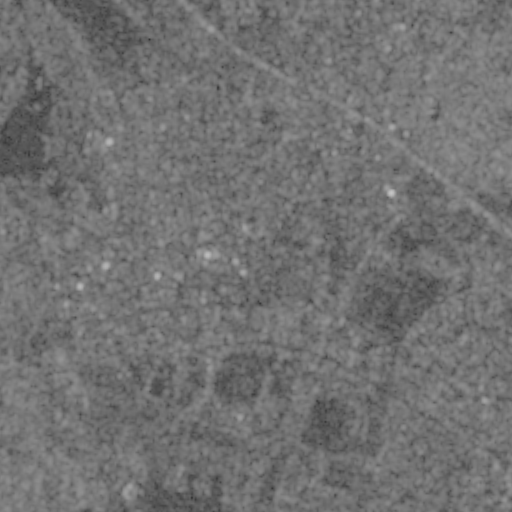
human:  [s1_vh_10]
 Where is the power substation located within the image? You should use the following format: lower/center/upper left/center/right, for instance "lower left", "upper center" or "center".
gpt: The power substation is located in the upper right of the image.
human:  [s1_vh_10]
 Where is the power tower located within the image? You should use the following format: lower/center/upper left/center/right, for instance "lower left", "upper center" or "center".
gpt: The power tower is located in the left of the image.
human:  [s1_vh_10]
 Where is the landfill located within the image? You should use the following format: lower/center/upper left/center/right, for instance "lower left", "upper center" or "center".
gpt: There is no landfill in the image.

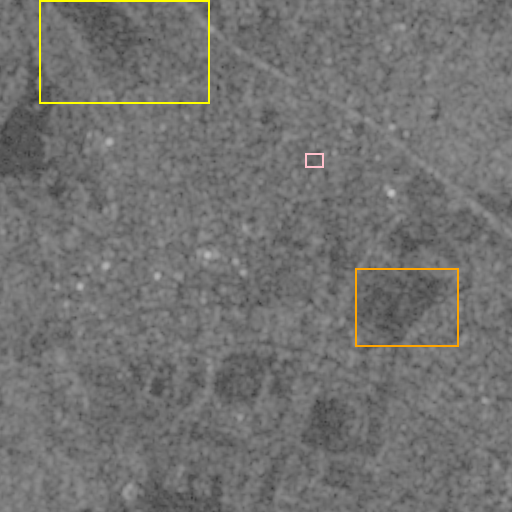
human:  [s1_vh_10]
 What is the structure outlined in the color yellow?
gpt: The structure outlined in yellow is a crop field.
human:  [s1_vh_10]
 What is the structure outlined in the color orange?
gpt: The structure outlined in orange is a park.
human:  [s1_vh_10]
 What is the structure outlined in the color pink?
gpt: The structure outlined in pink is a parking lot.
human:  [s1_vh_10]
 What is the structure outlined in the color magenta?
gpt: There is no magenta outline.